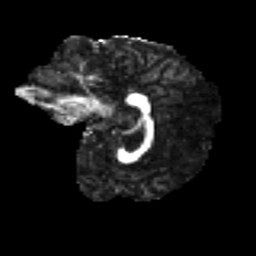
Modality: FA
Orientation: sagittal
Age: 31
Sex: male
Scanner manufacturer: ge
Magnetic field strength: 3 T
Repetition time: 7.8 s
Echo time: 0.0606 s